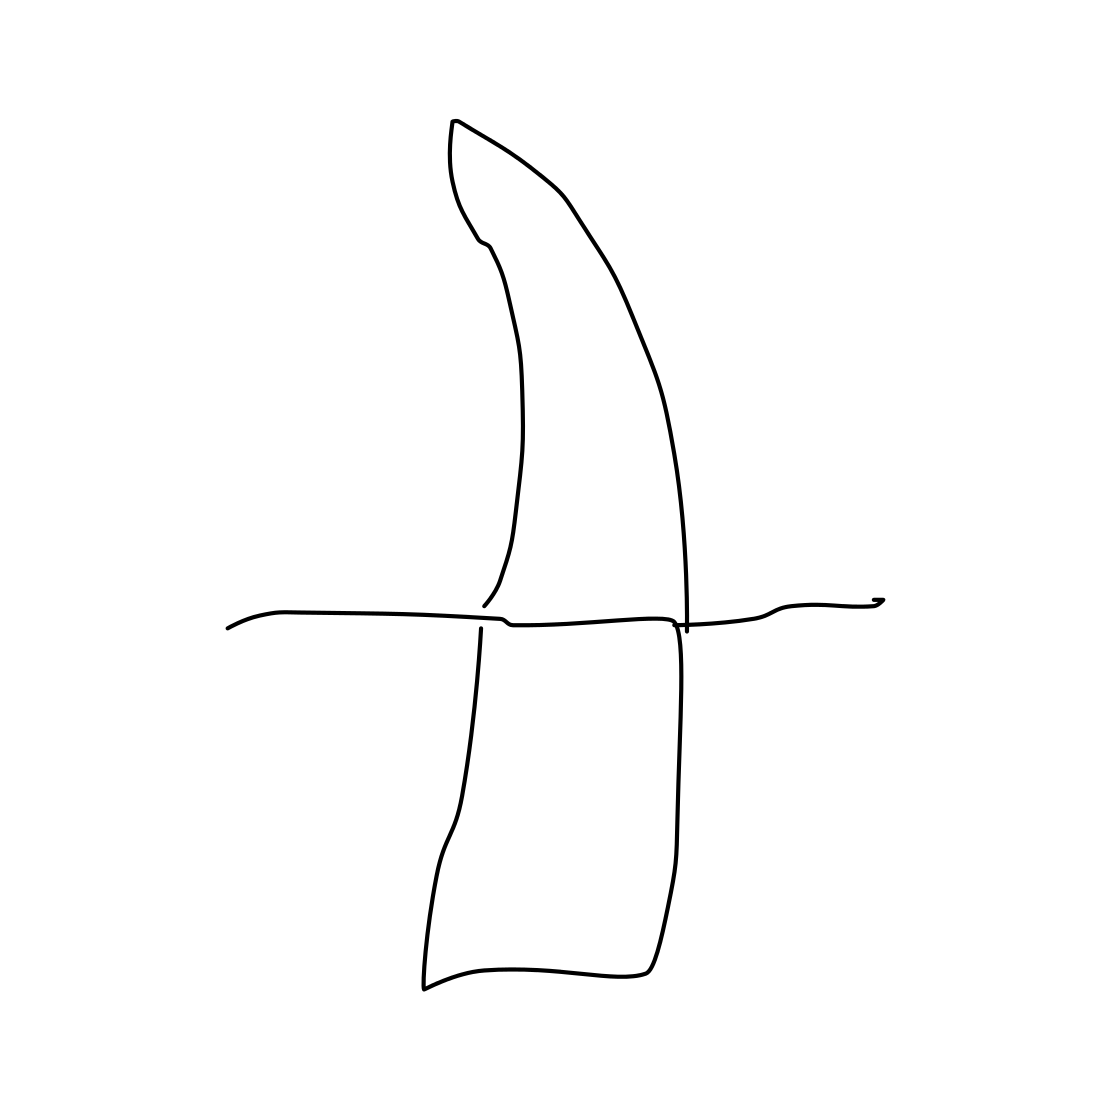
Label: knife